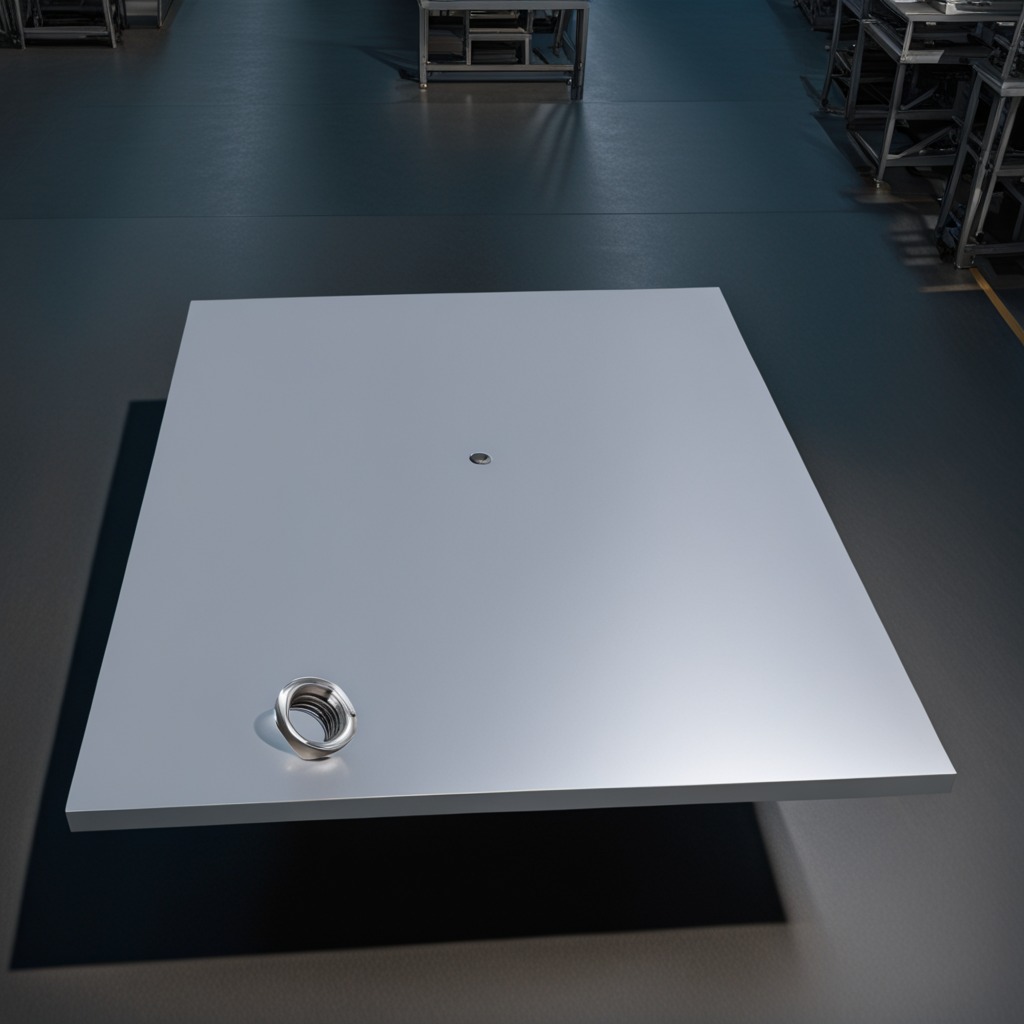
A metal nut is lying on the tabletop.